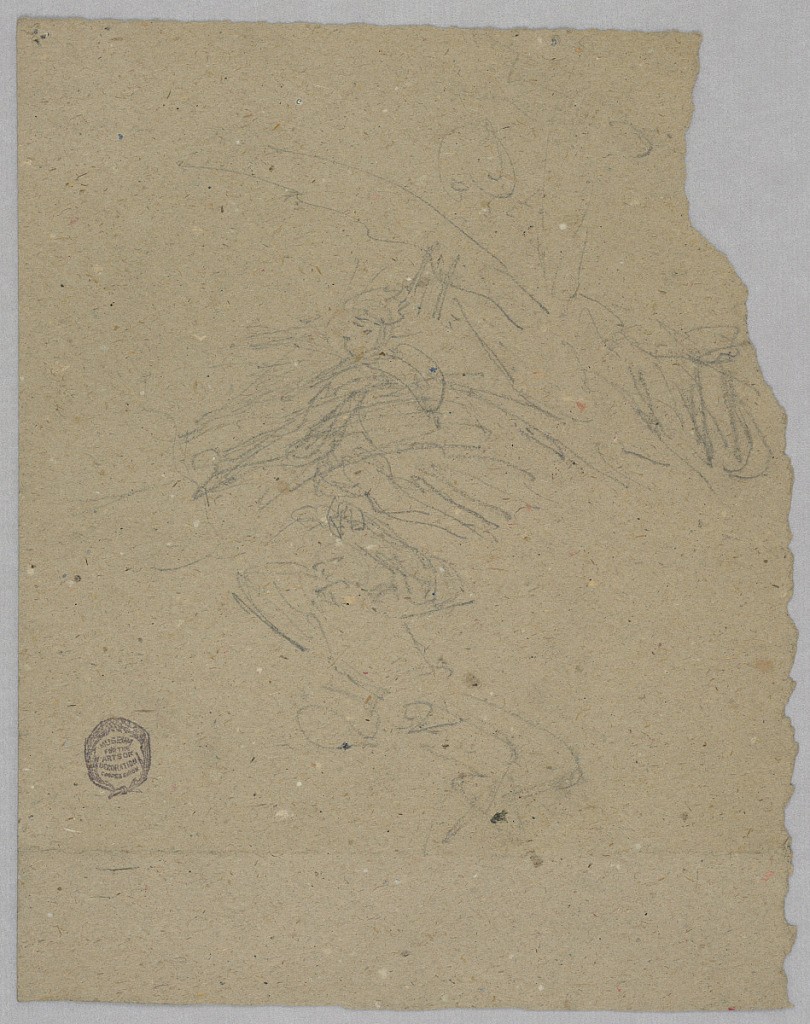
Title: Sketch of Heavenly Figures
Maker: Francis Augustus Lathrop, American, 1849–1909
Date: ca. 1895
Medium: Graphite on brown paper
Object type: Drawing
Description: Sketch of winged figures and putti.